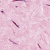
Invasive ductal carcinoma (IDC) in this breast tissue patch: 0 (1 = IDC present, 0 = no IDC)